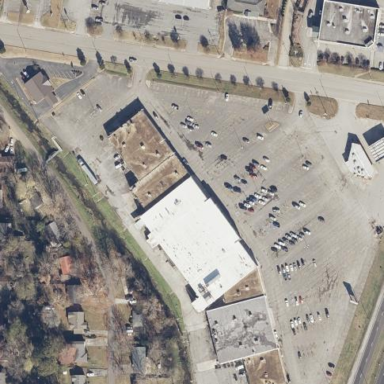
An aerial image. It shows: Supermarket building.